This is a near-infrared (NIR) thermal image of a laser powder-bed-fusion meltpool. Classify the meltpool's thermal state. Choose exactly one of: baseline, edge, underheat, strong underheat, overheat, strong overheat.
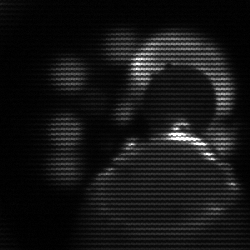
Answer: edge